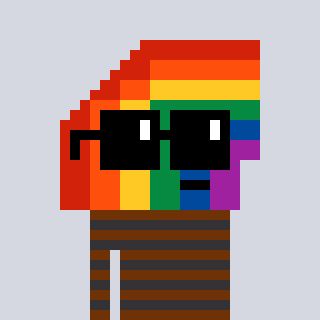
a pixel art character with square black sunglasses, a rainbow-shaped head and a grayscale-colored body on a cool background